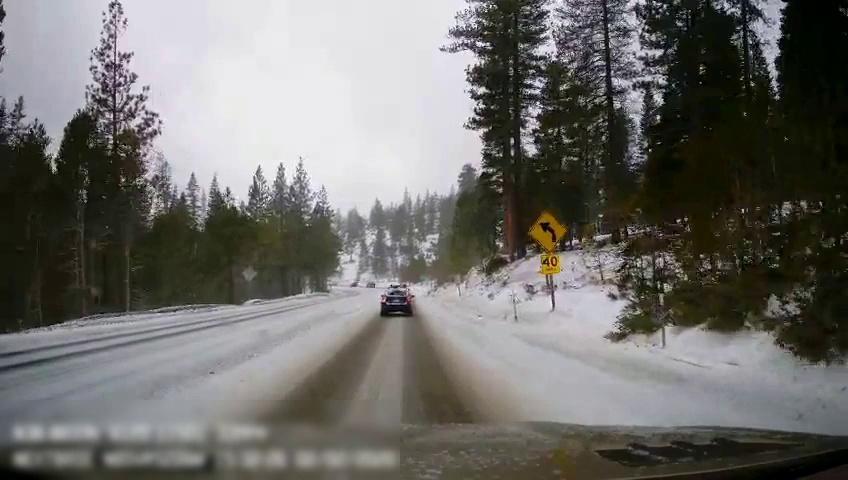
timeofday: Day
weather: Snowy
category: Drivable Space
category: Vehicles | Car
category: Traffic | Signs
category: Traffic | Signs
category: Traffic | Signs